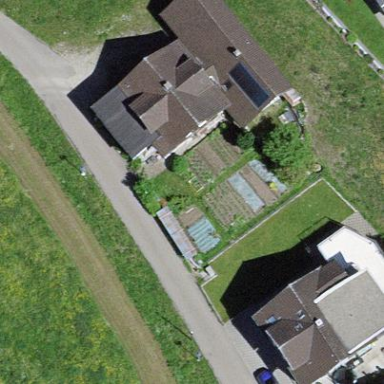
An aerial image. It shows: Residential building.